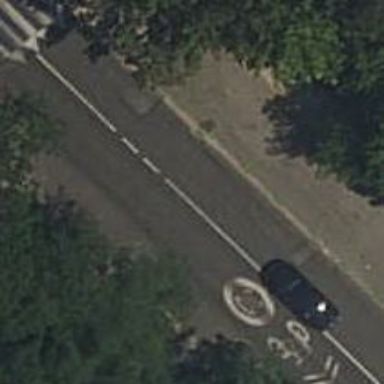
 featuring sidewalks on both sides and shared lane for cyclists."